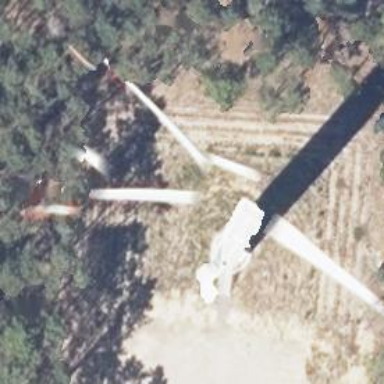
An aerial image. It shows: Wind generator with horizontal axis. The generator is wind turbine.